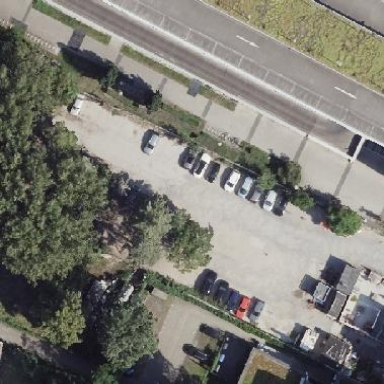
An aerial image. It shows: Bicycle parking area with stands available.